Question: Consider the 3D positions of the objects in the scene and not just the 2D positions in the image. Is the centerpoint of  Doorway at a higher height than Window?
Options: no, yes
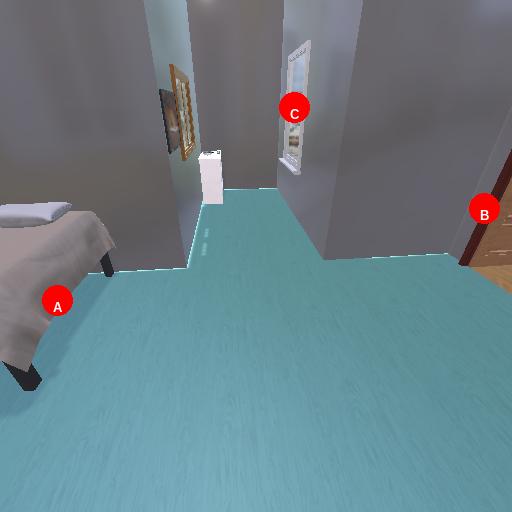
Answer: no